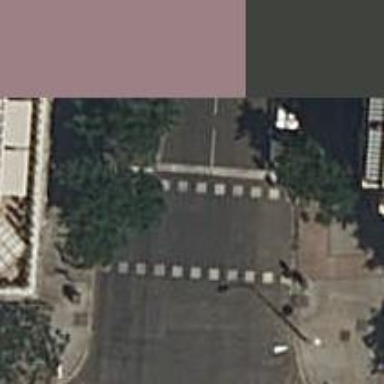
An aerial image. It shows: Footway crossing with traffic signals.